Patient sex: M
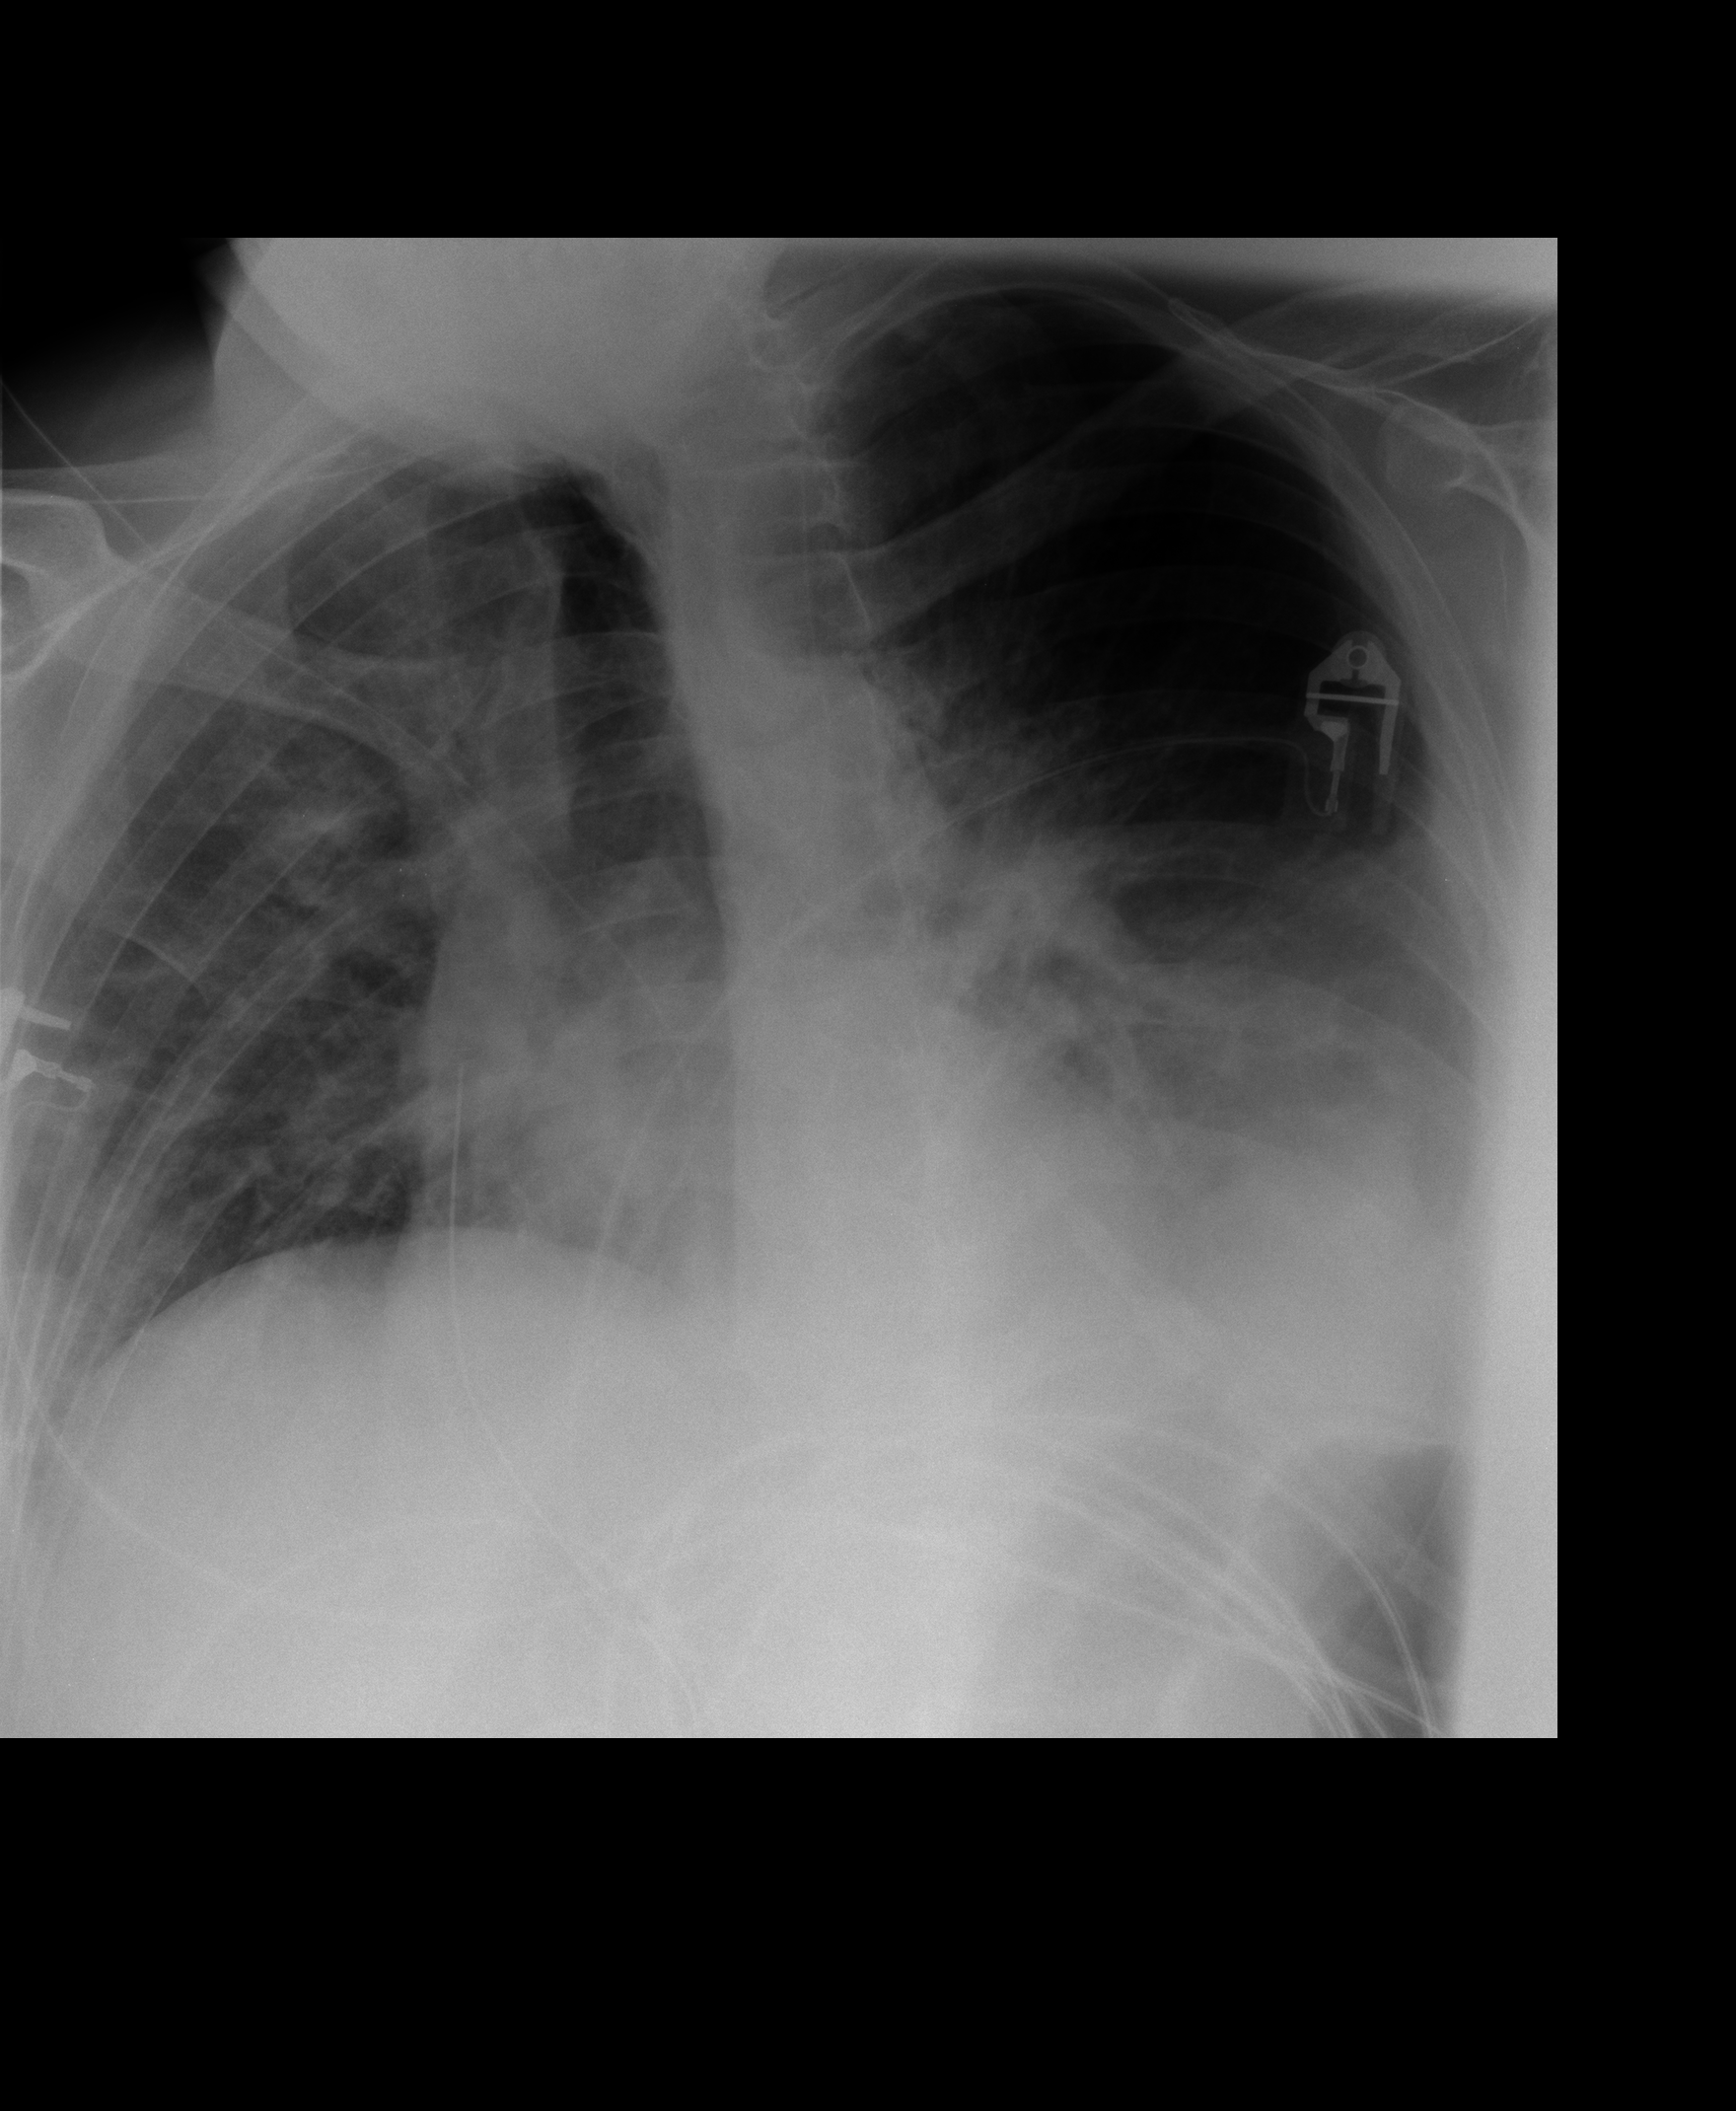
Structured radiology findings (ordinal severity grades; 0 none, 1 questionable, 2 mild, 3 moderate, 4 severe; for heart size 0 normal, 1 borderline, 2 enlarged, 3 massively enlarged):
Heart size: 0
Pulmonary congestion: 2
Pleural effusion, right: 0
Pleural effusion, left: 2
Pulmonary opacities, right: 2
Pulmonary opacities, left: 2
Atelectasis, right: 0
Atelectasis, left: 2